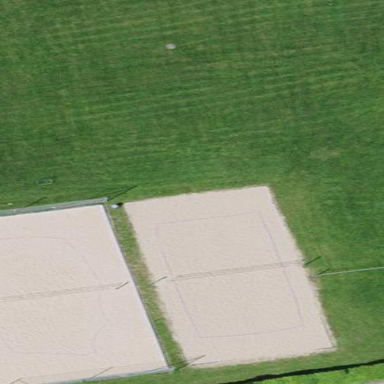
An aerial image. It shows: Beach volleyball pitch for leisure land activities.